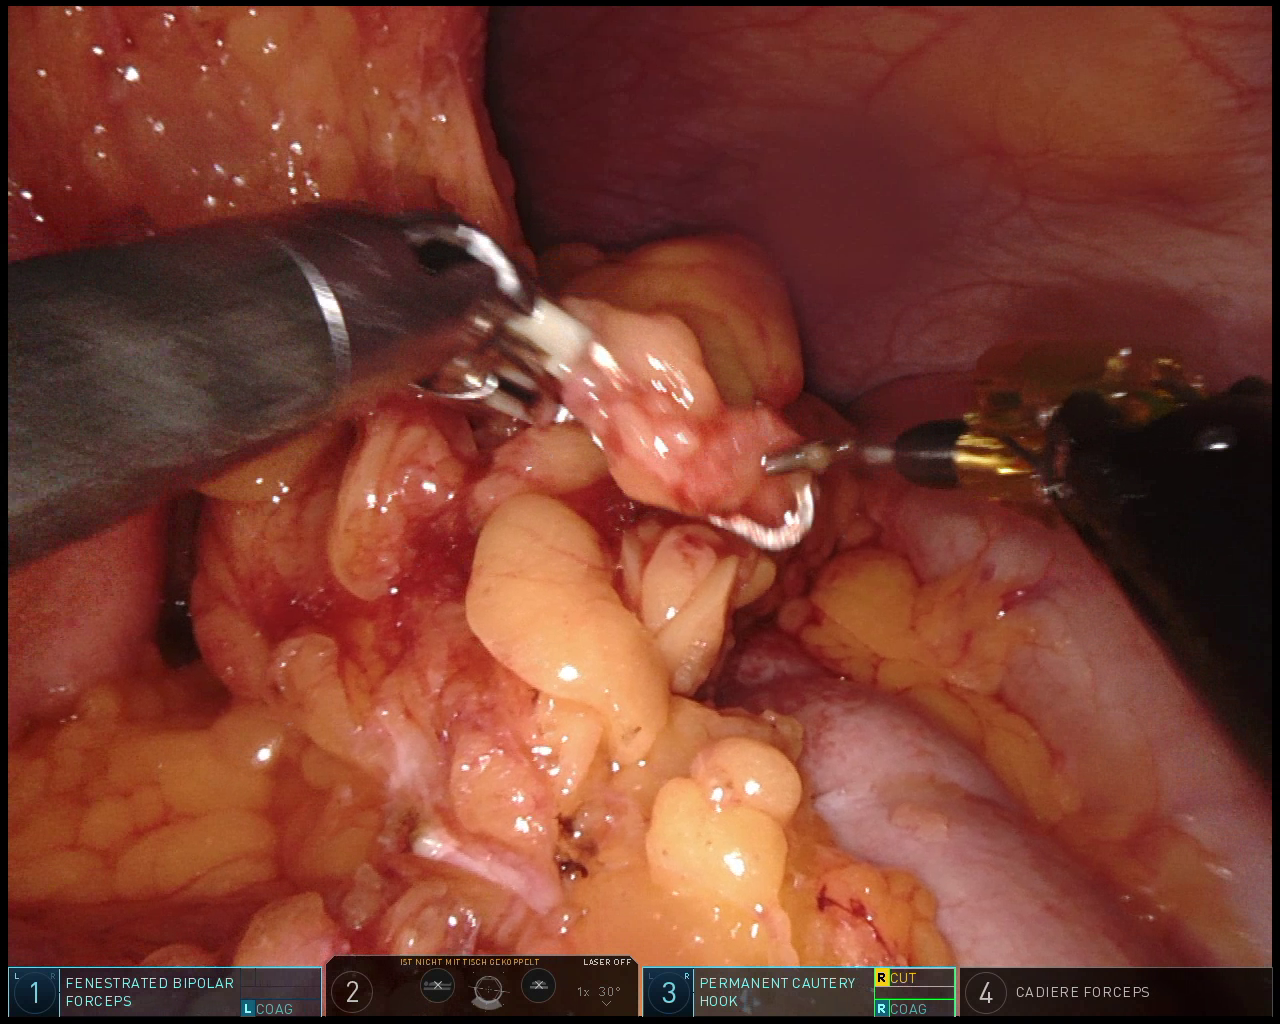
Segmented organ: abdominal_wall
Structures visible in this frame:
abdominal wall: yes
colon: yes
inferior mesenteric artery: no
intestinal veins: no
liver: no
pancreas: no
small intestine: no
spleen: no
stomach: yes
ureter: no
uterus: no
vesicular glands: no